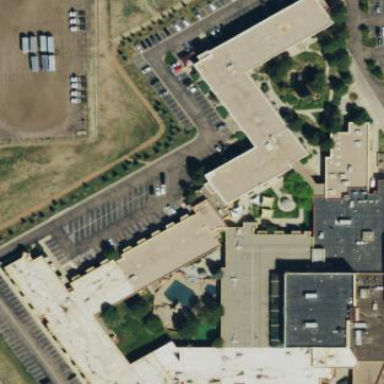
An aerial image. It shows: Hotel building.